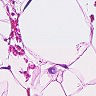
Metastatic tissue present: no